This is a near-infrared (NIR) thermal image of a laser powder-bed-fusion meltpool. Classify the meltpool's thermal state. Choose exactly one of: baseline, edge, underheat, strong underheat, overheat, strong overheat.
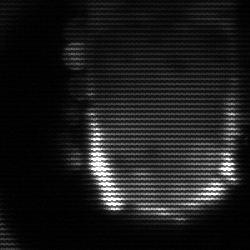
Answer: baseline